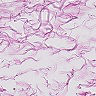
Metastatic tissue present: no